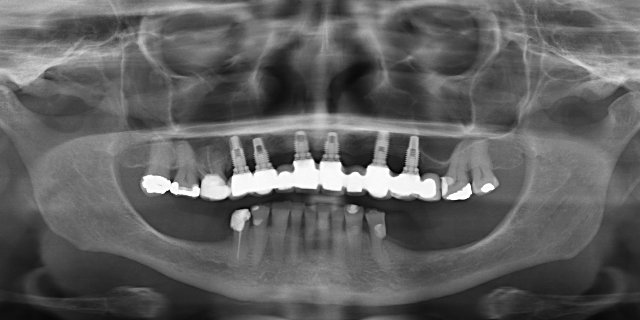
adult